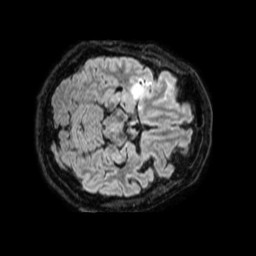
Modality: FLAIR
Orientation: axial
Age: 59
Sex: male
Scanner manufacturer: philips
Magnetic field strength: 1.5 T
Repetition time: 4.8 s
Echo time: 0.3438 s